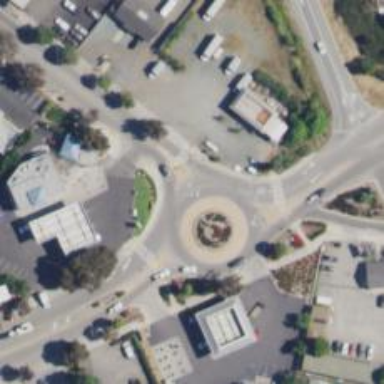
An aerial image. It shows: Secondary road made of asphalt leading to roundabout.